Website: apple
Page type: billing-address
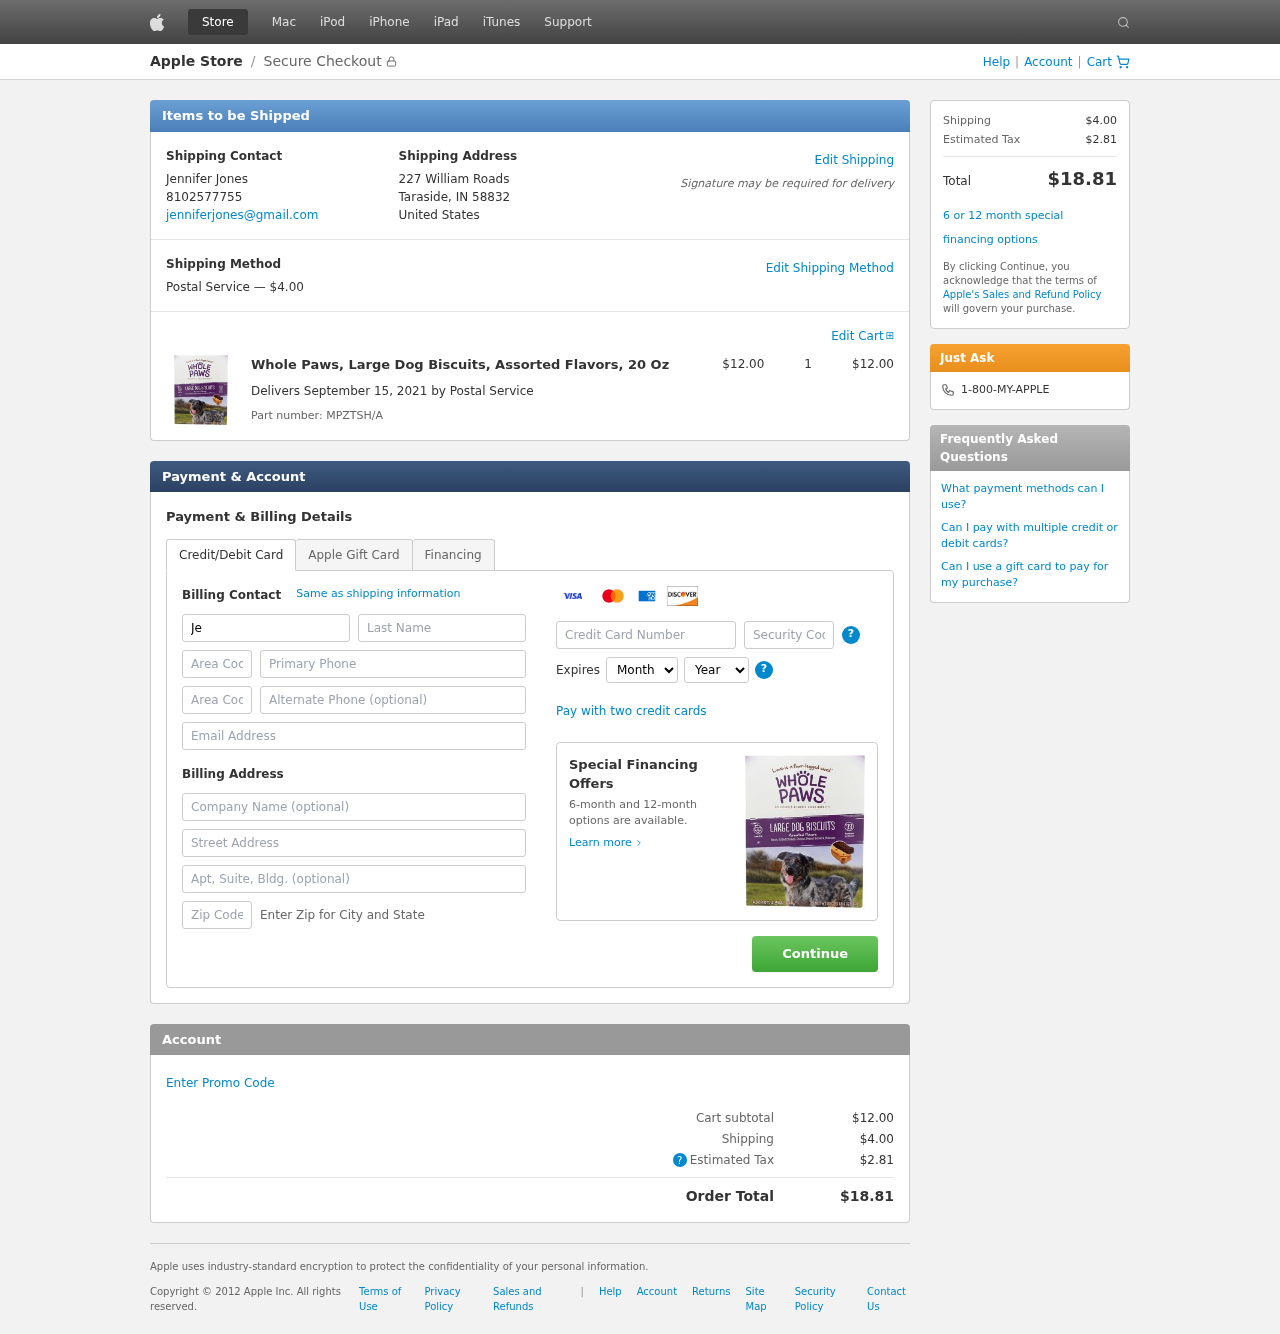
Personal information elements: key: PII_CARD_CVV
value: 934
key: PII_CARD_EXPIRY_MONTH
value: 07
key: PII_CARD_EXPIRY_YEAR
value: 26
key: PII_CARD_NUMBER
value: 4624 4256 0163 7967
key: PII_CITY_STATE_ZIP
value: Taraside, IN 58832
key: PII_COMPANY
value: Hunter, Shaw and Rangel
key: PII_COUNTRY
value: United States
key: PII_EMAIL
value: jenniferjones@gmail.com
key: PII_FIRSTNAME
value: Jennifer
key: PII_FULLNAME
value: Jennifer Jones
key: PII_LASTNAME
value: Jones
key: PII_PHONE
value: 8102577755
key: PII_PHONE_AREA
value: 810
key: PII_STREET
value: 227 William Roads
Product elements: key: PRODUCT1_NAME
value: Whole Paws, Large Dog Biscuits, Assorted Flavors, 20 Oz
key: PRODUCT1_PRICE
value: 12
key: PRODUCT1_QUANTITY
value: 1
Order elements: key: ORDER_SHIPPING_COST
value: $4.00
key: ORDER_SUBTOTAL
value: $12.00
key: ORDER_DELIVERY_DATE
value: September 15, 2021
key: ORDER_PART_NUMBER
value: MPZTSH/A
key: ORDER_TAX
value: $2.81
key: ORDER_TOTAL
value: $18.81